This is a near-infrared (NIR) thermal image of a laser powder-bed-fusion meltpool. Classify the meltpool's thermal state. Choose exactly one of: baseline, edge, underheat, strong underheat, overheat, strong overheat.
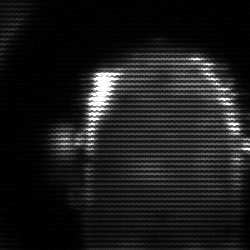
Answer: baseline